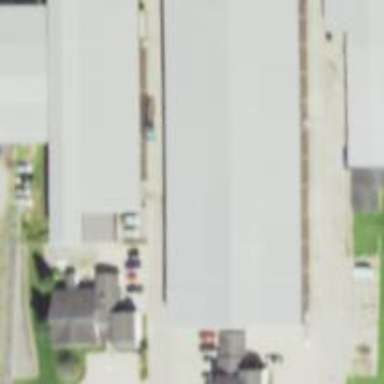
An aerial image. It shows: Building used as sawmill.